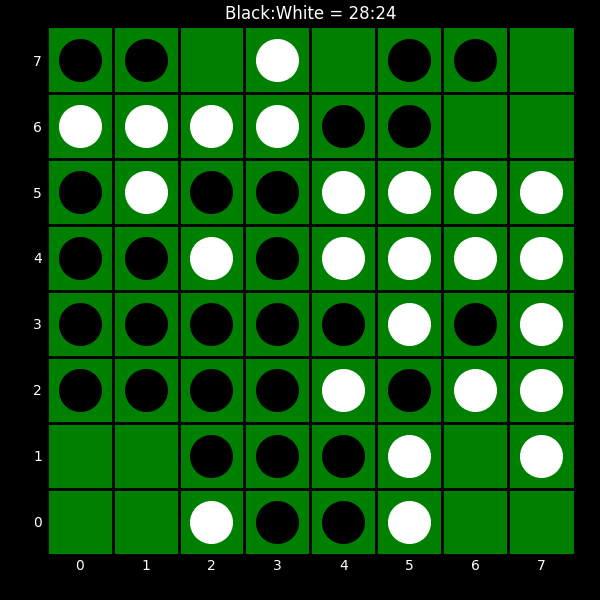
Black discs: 28
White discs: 24